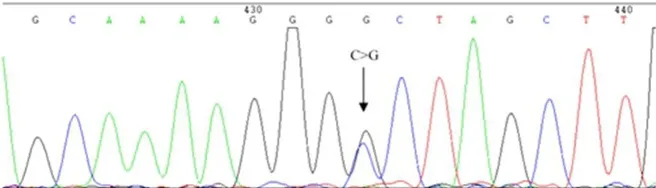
DNA sequences of patient beta-globin genes. (B) Part of the reverse DNA sequencing of the beta-globin gene showing the heterozygous mutation HBB: c.316-45G>C (indicated by an arrow).
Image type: chart (chart)